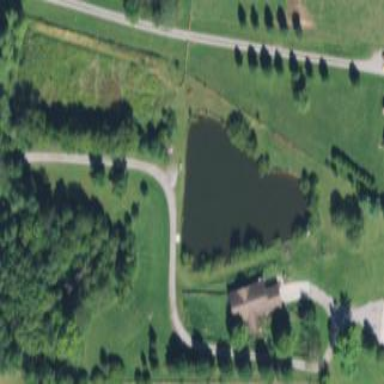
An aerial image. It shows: Serene pond surrounded by nature.